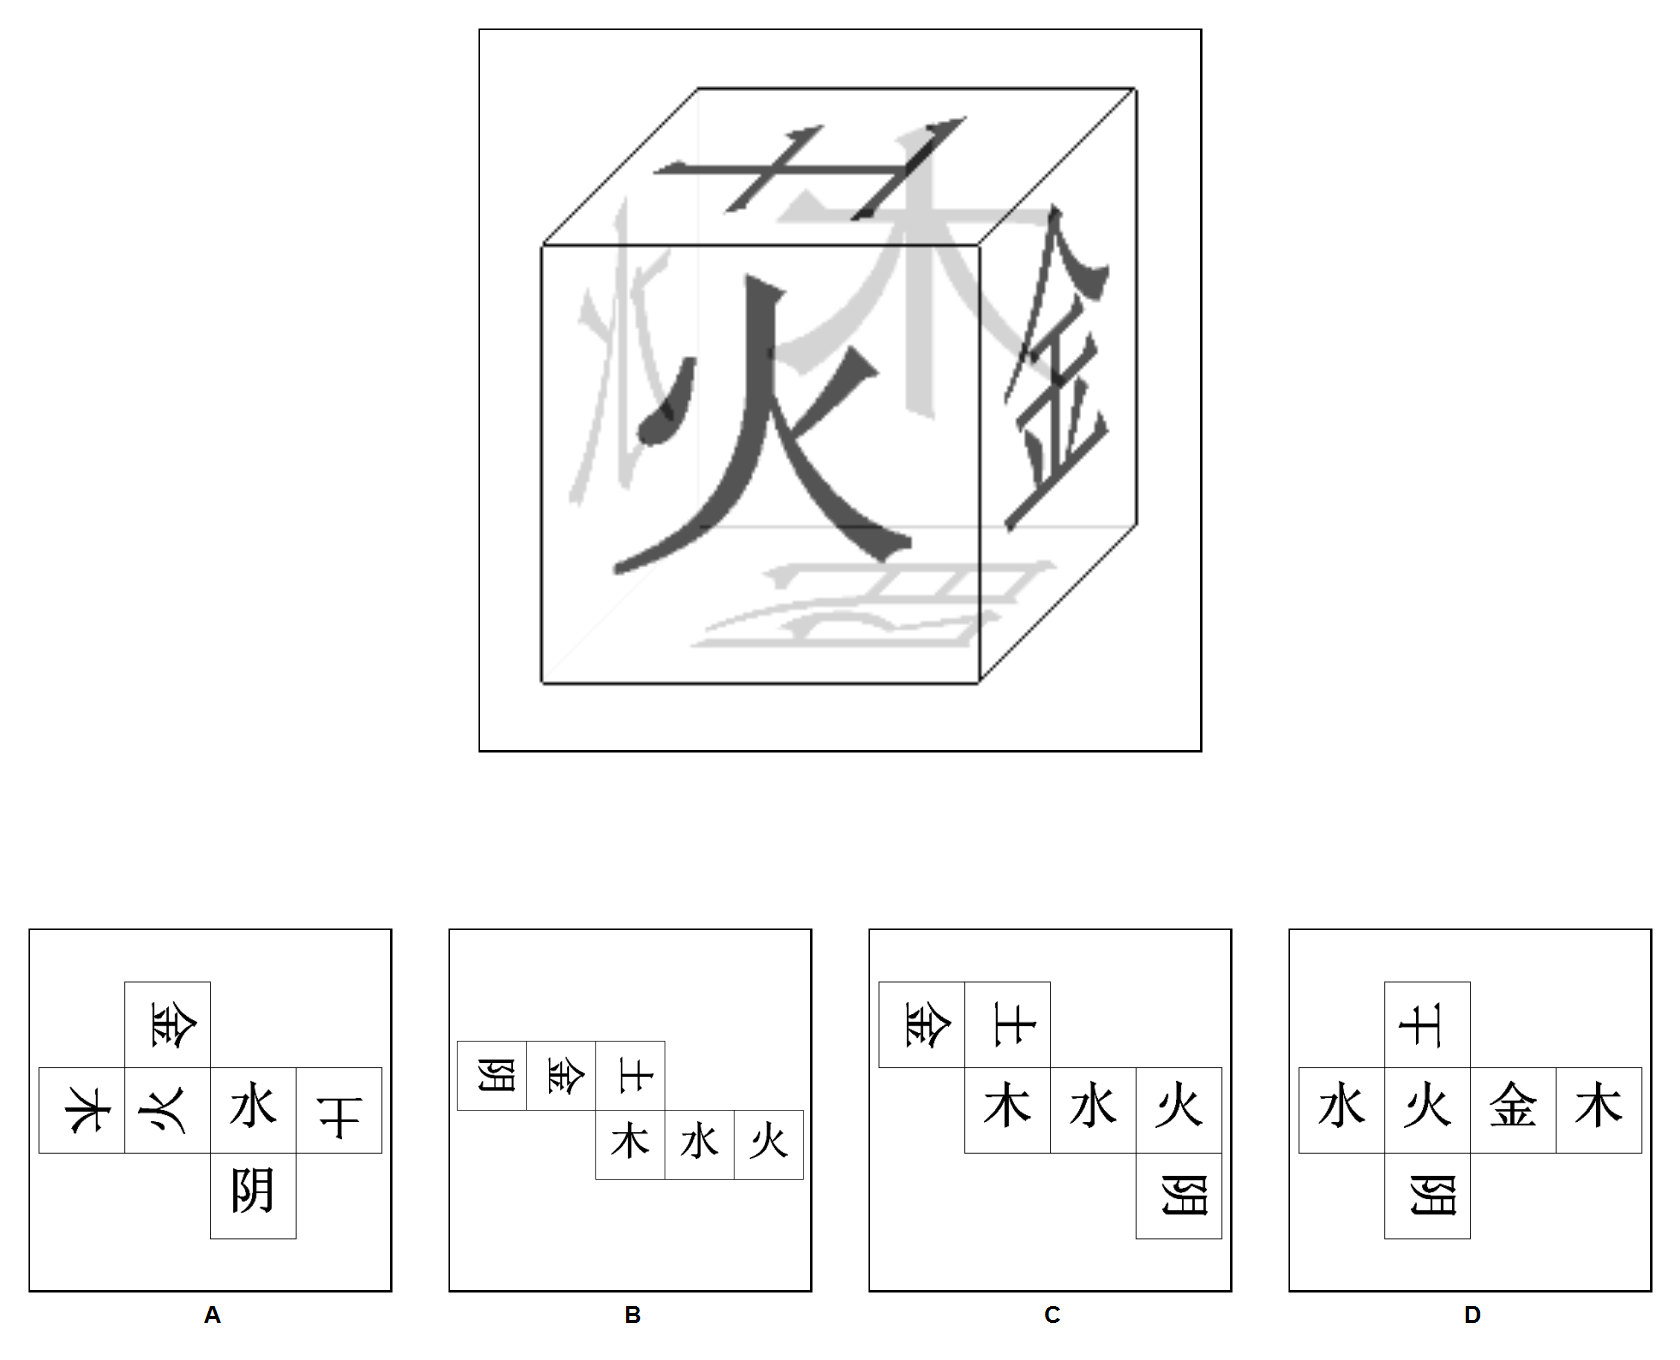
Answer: A